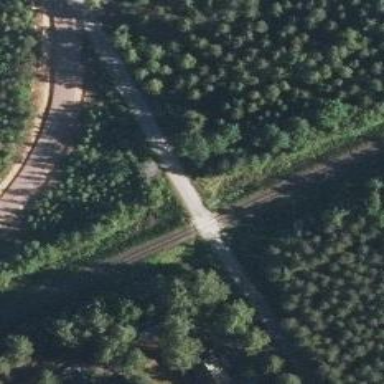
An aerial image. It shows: Crossing for the railway.